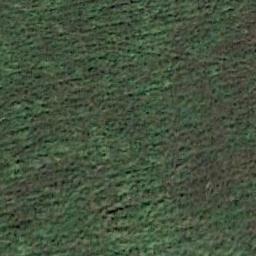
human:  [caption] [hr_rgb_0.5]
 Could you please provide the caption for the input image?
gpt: The meadow is dense but uneven .

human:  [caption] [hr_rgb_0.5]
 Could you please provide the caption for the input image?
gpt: This meadow has different sparsity in different places .

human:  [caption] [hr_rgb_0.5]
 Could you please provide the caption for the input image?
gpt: Sparse grass growing on the lawn, Exposing the brown ground .

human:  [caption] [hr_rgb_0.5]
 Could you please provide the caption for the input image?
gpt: The entire image is dominated by grass .

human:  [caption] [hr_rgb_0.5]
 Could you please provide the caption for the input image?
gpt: A dense meadow with many green grass .